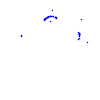
Particle: proton